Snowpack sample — Buffalo Mountain, Silverthorne, Colorado, USA (1/25/25, 10:11 AM MST)
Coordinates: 39.6222, -106.1139
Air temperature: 22 °F
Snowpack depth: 110 cm
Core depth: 30 cm
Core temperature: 42.8 °F
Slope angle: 12°, slope face: 102°
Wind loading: high
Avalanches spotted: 0
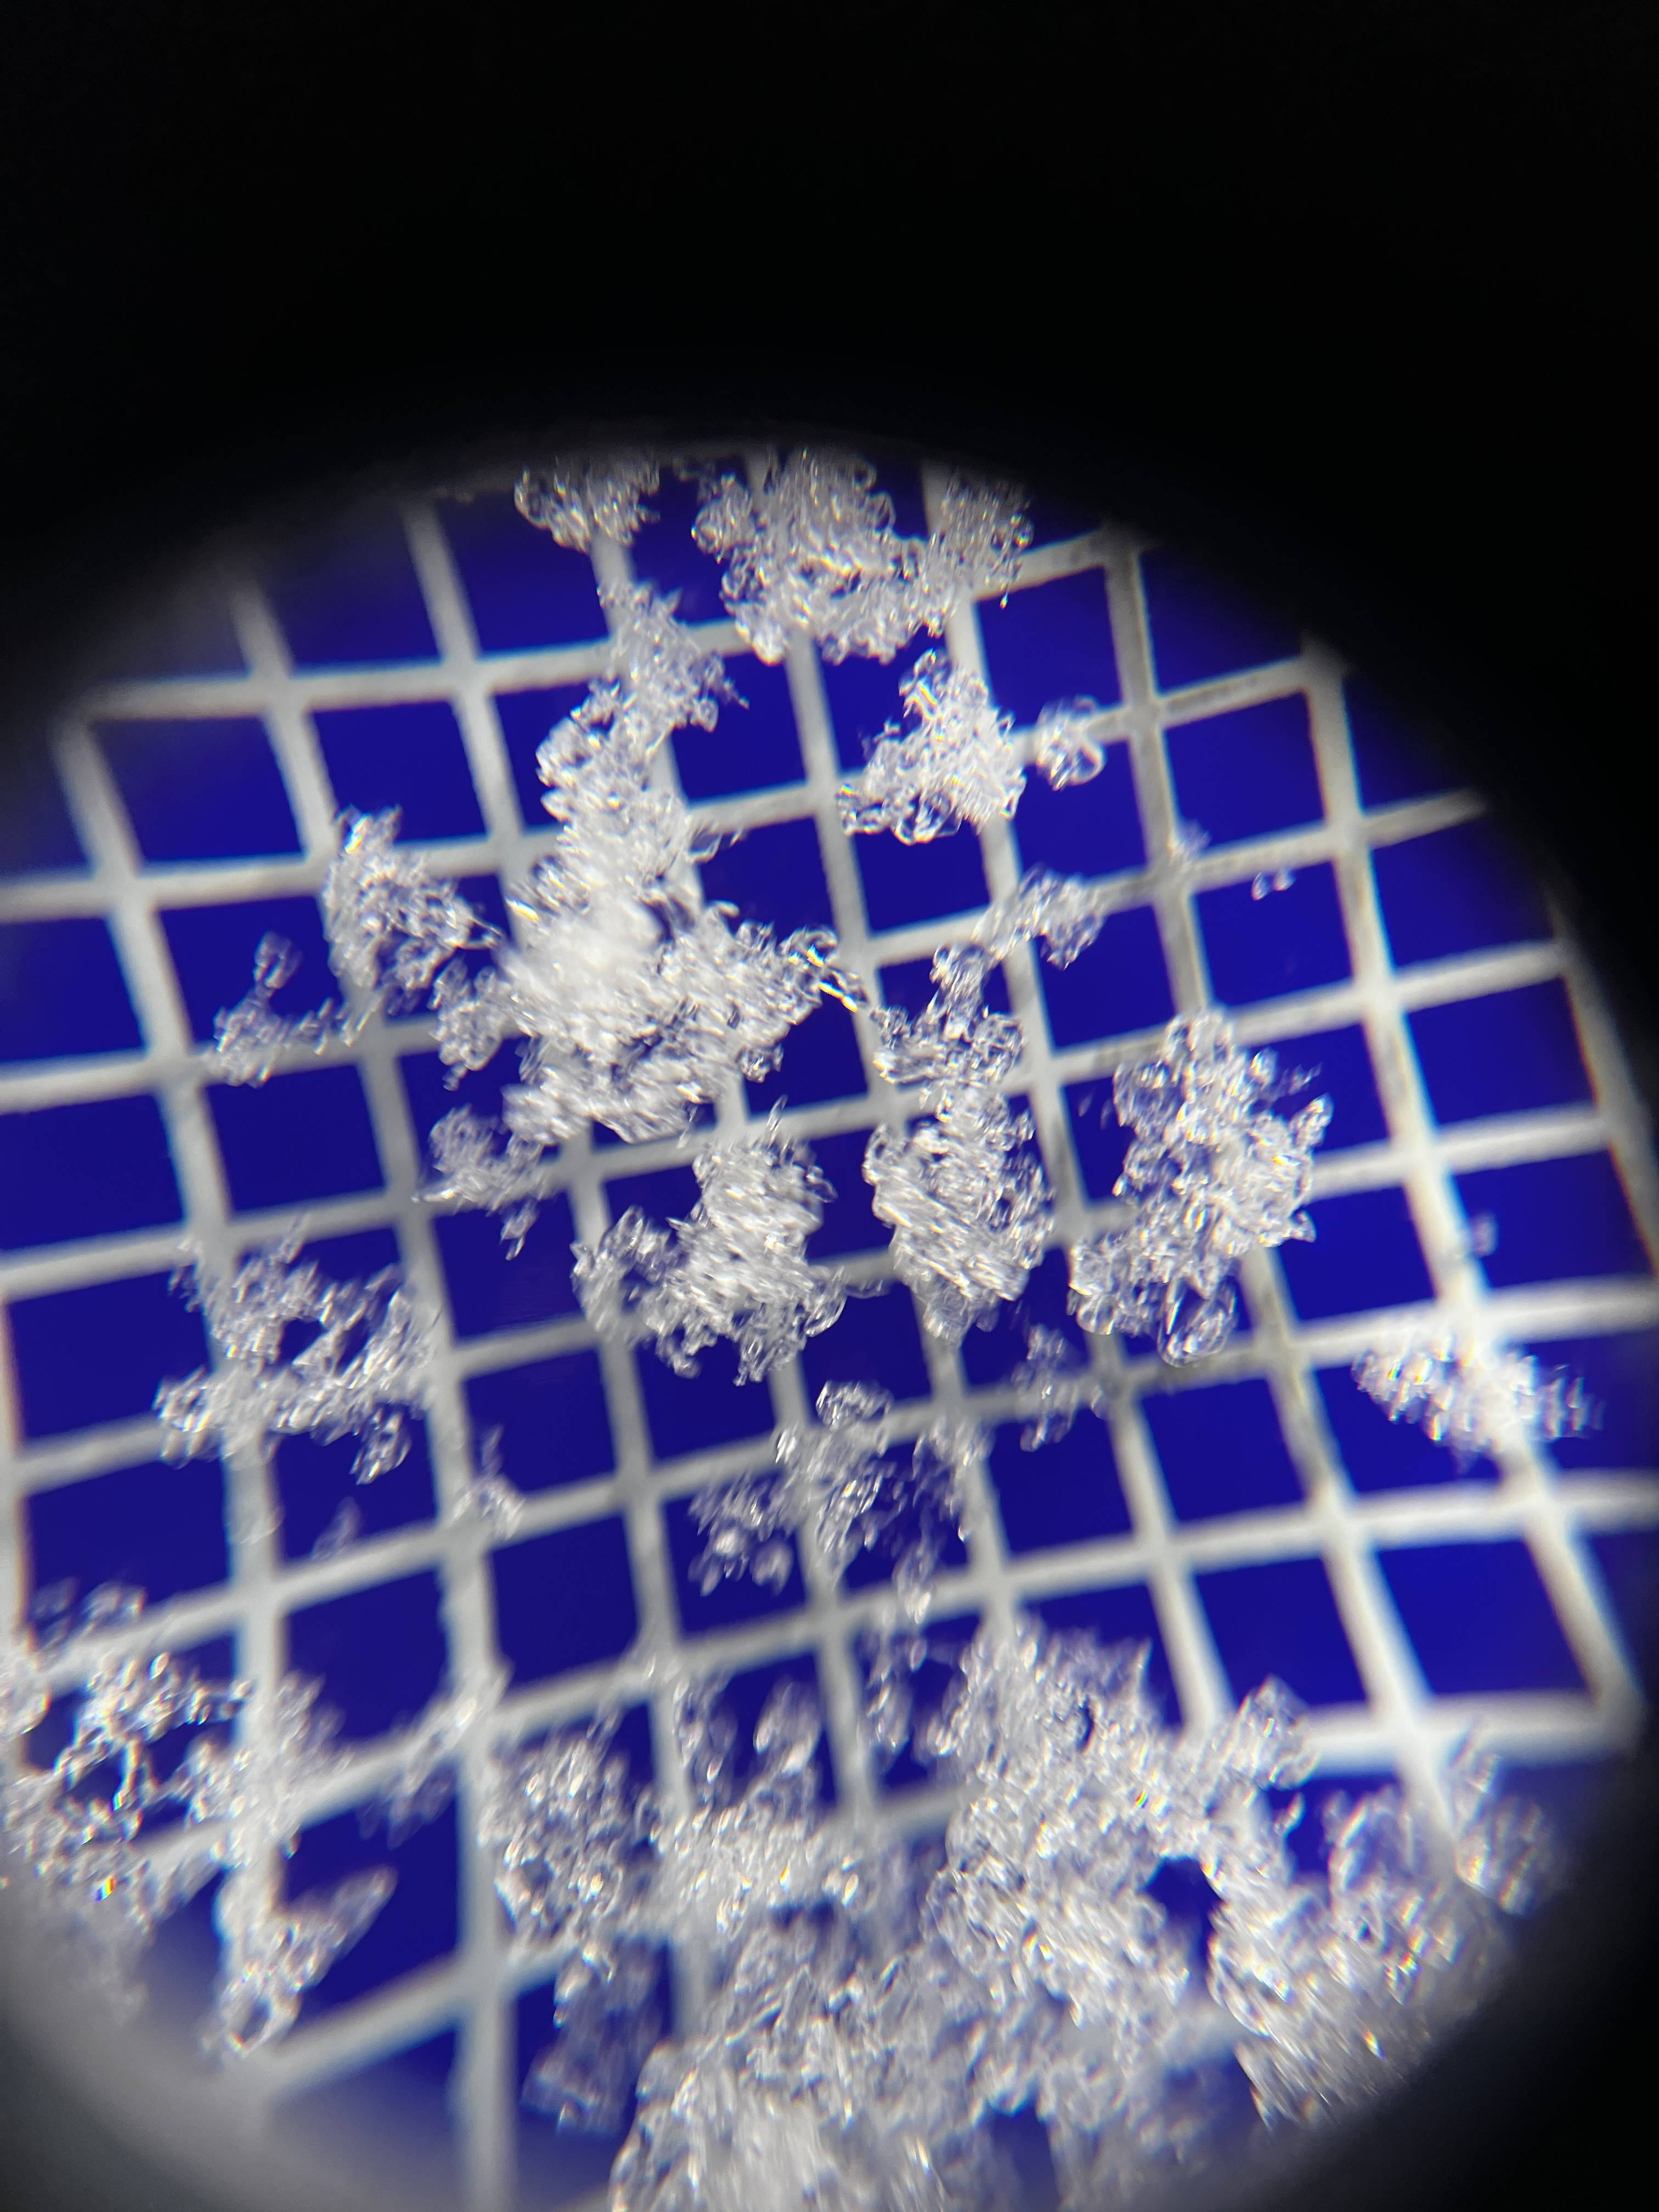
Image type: magnified_profile
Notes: No avalanches nearby, collected on the outskirts of a fire break 15 meters from the treeline, on way to Buffalo and Red Mountain